Question: I'm looking for an algorithm that allows me to create rounded corners from a polygon.
I have an array of points that represents the polygon (outlined in red) and on output I want an array of points that represents the polygon with rounded corners (outlined in black).
I would also like to have a way to control the radius of each corner.
I tried to use Bezier curves and subdivision but it's not what I'm looking for. Bezier curves and subdivision are smoothing the polygon.
What I want is to only make the corners rounded.
Does somebody know any good algorithm for doing that?
I'm working with C# but the code has to be independent from any .NET libraries.

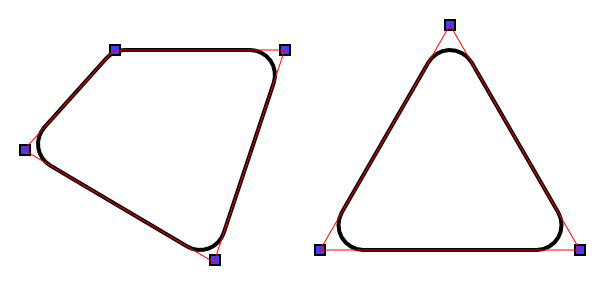
Answer: ## Some geometry with Paint:
0. You have a corner:

1. You know the coordinates of corner points, let it be P, P and P:

2. Now you can get vectors from points and angle between vectors:

3. Get the length of segment between angular point and the points of intersection with the circle.

4. Here you need to check the length of segment and the minimal length from PP and PP:

Length of PP:
Length of PP:
If segment > PP or segment > PP then you need to decrease the radius:
5. Get the length of PO:
6. Get the C and C by the proportion between the coordinates of the vector, length of vector and the length of the segment:

Proportion:
So:
The same for C:
7. Get the C and C by the same way:
8. Now you can use the addition of vectors PC and PC to find the centre of circle by the same way by proportion:

Here:
Let:
So:
9. Here you can draw an arc. For this you need to get start angle and end angle of arc:

Found it <URL>:
10. At last you need to get a sweep angle and make some checks for it:

'''
sweepAngle = endAngle - startAngle
'''
If sweepAngle < 0 then swap startAngle and endAngle, and invert sweepAngle:
'''
sweepAngle < 0 ?
sweepAngle = - sweepAngle
startAngle = endAngle
'''
Check if sweepAngle > 180 degrees:
'''
sweepAngle > 180 ?
sweepAngle = 180 - sweepAngle
'''
11. And now you can draw a rounded corner:

## Some geometry with c#:
'''
private void DrawRoundedCorner(Graphics graphics, PointF angularPoint,
PointF p1, PointF p2, float radius)
{
//Vector 1
double dx1 = angularPoint.X - p1.X;
double dy1 = angularPoint.Y - p1.Y;
//Vector 2
double dx2 = angularPoint.X - p2.X;
double dy2 = angularPoint.Y - p2.Y;
//Angle between vector 1 and vector 2 divided by 2
double angle = (Math.Atan2(dy1, dx1) - Math.Atan2(dy2, dx2)) / 2;
// The length of segment between angular point and the
// points of intersection with the circle of a given radius
double tan = Math.Abs(Math.Tan(angle));
double segment = radius / tan;
//Check the segment
double length1 = GetLength(dx1, dy1);
double length2 = GetLength(dx2, dy2);
double length = Math.Min(length1, length2);
if (segment > length)
{
segment = length;
radius = (float)(length * tan);
}
// Points of intersection are calculated by the proportion between
// the coordinates of the vector, length of vector and the length of the segment.
var p1Cross = GetProportionPoint(angularPoint, segment, length1, dx1, dy1);
var p2Cross = GetProportionPoint(angularPoint, segment, length2, dx2, dy2);
// Calculation of the coordinates of the circle
// center by the addition of angular vectors.
double dx = angularPoint.X * 2 - p1Cross.X - p2Cross.X;
double dy = angularPoint.Y * 2 - p1Cross.Y - p2Cross.Y;
double L = GetLength(dx, dy);
double d = GetLength(segment, radius);
var circlePoint = GetProportionPoint(angularPoint, d, L, dx, dy);
//StartAngle and EndAngle of arc
var startAngle = Math.Atan2(p1Cross.Y - circlePoint.Y, p1Cross.X - circlePoint.X);
var endAngle = Math.Atan2(p2Cross.Y - circlePoint.Y, p2Cross.X - circlePoint.X);
//Sweep angle
var sweepAngle = endAngle - startAngle;
//Some additional checks
if (sweepAngle < 0)
{
startAngle = endAngle;
sweepAngle = -sweepAngle;
}
if (sweepAngle > Math.PI)
sweepAngle = Math.PI - sweepAngle;
//Draw result using graphics
var pen = new Pen(Color.Black);
graphics.Clear(Color.White);
graphics.SmoothingMode = SmoothingMode.AntiAlias;
graphics.DrawLine(pen, p1, p1Cross);
graphics.DrawLine(pen, p2, p2Cross);
var left = circlePoint.X - radius;
var top = circlePoint.Y - radius;
var diameter = 2 * radius;
var degreeFactor = 180 / Math.PI;
graphics.DrawArc(pen, left, top, diameter, diameter,
(float)(startAngle * degreeFactor),
(float)(sweepAngle * degreeFactor));
}
private double GetLength(double dx, double dy)
{
return Math.Sqrt(dx * dx + dy * dy);
}
private PointF GetProportionPoint(PointF point, double segment,
double length, double dx, double dy)
{
double factor = segment / length;
return new PointF((float)(point.X - dx * factor),
(float)(point.Y - dy * factor));
}
'''
To get points of arc you can use this:
'''
//One point for each degree. But in some cases it will be necessary
// to use more points. Just change a degreeFactor.
int pointsCount = (int)Math.Abs(sweepAngle * degreeFactor);
int sign = Math.Sign(sweepAngle);
PointF[] points = new PointF[pointsCount];
for (int i = 0; i < pointsCount; ++i)
{
var pointX =
(float)(circlePoint.X
+ Math.Cos(startAngle + sign * (double)i / degreeFactor)
* radius);
var pointY =
(float)(circlePoint.Y
+ Math.Sin(startAngle + sign * (double)i / degreeFactor)
* radius);
points[i] = new PointF(pointX, pointY);
}
'''